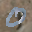
Label: 0